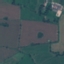
Label: Pasture